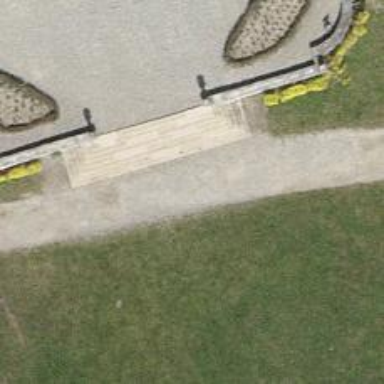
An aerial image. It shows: Driveway leading to service road.